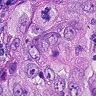
Metastatic tissue present: yes